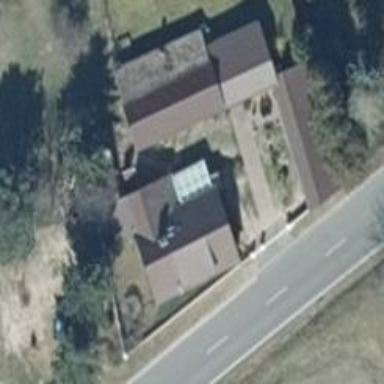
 painted in light gray. The house has various building parts."